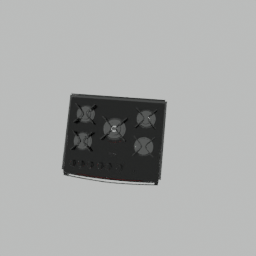
Label: appliances